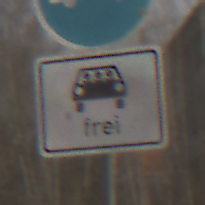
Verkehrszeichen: MehrfachbesetzePersonenkraftwagenFrei
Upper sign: Busssonderstreifen
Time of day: MorningAfternoon
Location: Outdoor (Nature)
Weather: PartlyCloudy
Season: Winter
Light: Natural